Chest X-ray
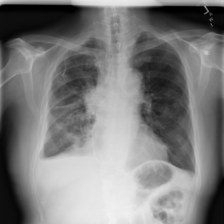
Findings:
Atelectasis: negative
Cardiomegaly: negative
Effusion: positive
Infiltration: positive
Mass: positive
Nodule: negative
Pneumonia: negative
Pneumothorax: negative
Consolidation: negative
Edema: negative
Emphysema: negative
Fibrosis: negative
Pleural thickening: negative
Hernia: negative